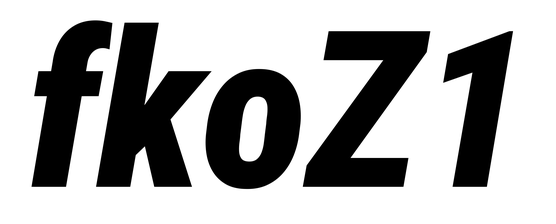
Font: Roboto-Italic_Condensed_Black_Italic